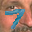
Label: 7